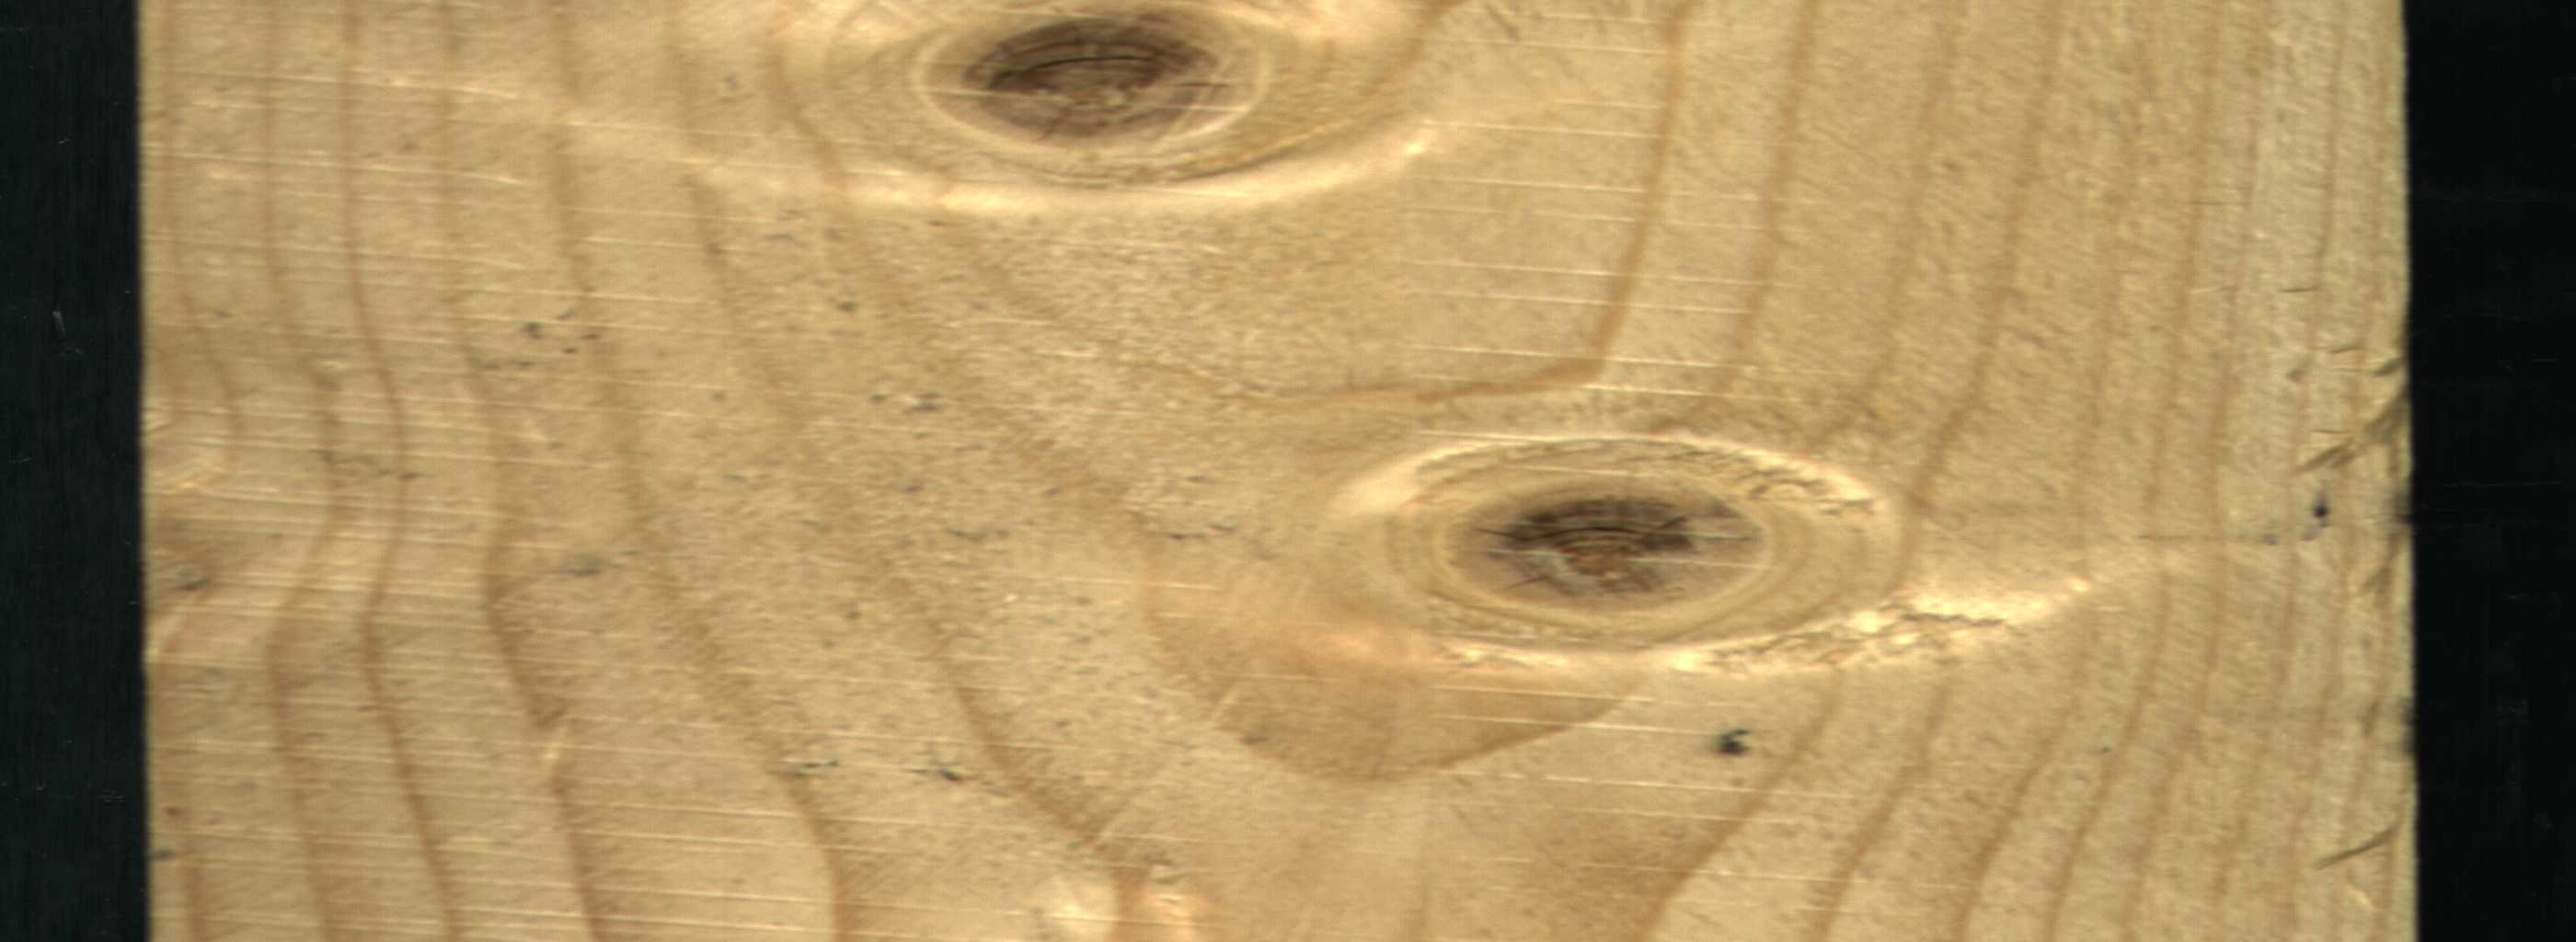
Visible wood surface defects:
Live_Knot
Live_Knot